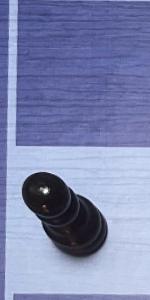
Label: Pawn_Black